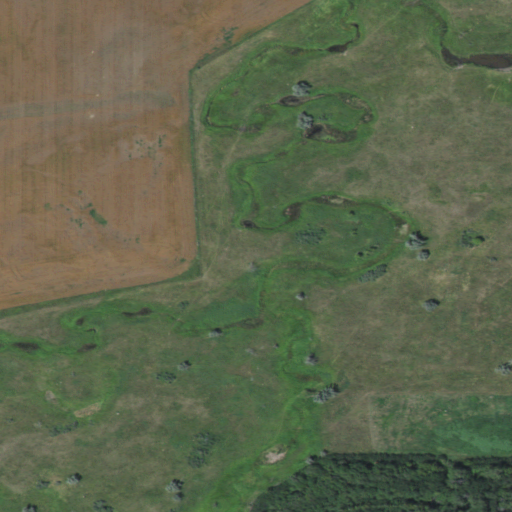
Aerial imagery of valley in North Dakota named Bowers Coulee containing pasture, herbaceous wetlands, cultivated crops, woody wetlands, and deciduous forest